Question: I have an odd situation where I have an HTML table with hierarchical data and I need to provide the ability to sort the data, but only the "parent" rows, not the children. In fact, the children should stay attached to the parent, so wherever the parent gets sorted, the children should follow along (but they don't have to be sorted internally). For example:

When I click on "Rating", it should sort the bolded ratings and the children (the weeds in this example) should just go along for the ride. Is there a magical jquery plugin that will do this for me? :)
Here is a really stripped-down version of the rendered HTML. I have a certain amount of control over this, but not much (the markup comes from a remote endpoint...).
'''
<table id="grid">
<thead>
<tr role="row">
<th>Name</th>
<th>Rating</th>
<th>Timing</th>
</tr>
</thead>
<tbody>
<tr>
<td><b>Butyrac 200</b></td>
<td><b>8</b></td>
<td>POST</td>
<td>3</td>
</tr>
<tr>
<td>Common chickweed</td>
<td>4</td>
<td></td>
<td></td>
</tr>
<tr>
<td>Common dandelion</td>
<td>4</td>
<td></td>
<td></td>
</tr>
<tr>
<td><b>Chateau</b></td>
<td><b>14</b></td>
<td>PRE</td>
<td>6</td>
</tr>
<tr>
<td>Common chickweed</td>
<td>10</td>
<td></td>
<td></td>
</tr>
<tr>
<td>Common dandelion</td>
<td>4</td>
<td></td>
<td></td>
</tr>
</tbody>
'''
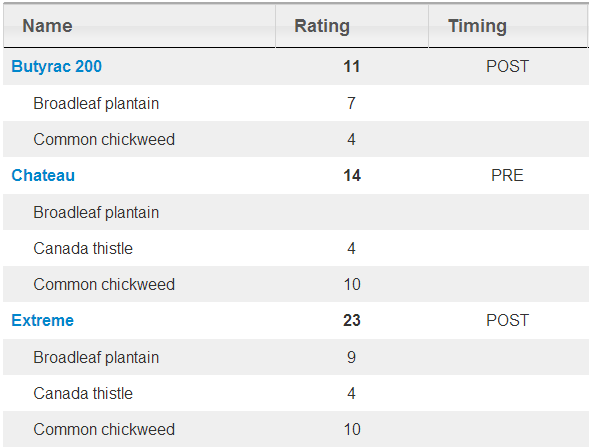
Answer: If you have any say in the matter, ask to have a bit more structure/definition added to the markup so that you can rely on data rather than presentation to determine how these rows are related.
As is, it looks like you will need to rely on certain elements of the presentation being present. This can be fairly brittle as anyone coming along later and changing the presentation can break your logic very quickly.
Here I've made the assumption that only the top level rows have a '<b>' marker - you may need to adjust this depending on your exact requirements.
<URL>
No magic here, just a bit of elbow grease:
'''
var $tbody = $('#grid > tbody');
var topRows = [];
var children = [];
$tbody.find('tr').each(function (idx, ele) {
var $ele = $(ele);
if ($ele.find('td:eq(0) > b').length) {
// It's a parent
// Make new parent
var newParent = { ele: $ele, children: [] };
topRows.push(newParent);
// Keep track of the children
children = newParent.children;
} else {
// It's a child
children.push($ele);
}
});
// Sort the top level array by the value of the rating td
topRows.sort(function(topA, topB) {
var valA = +topA.ele.find('td:eq(1) > b').text();
var valB = +topB.ele.find('td:eq(1) > b').text();
return valA - valB;
});
// Detach it temporarily to avoid live DOM updates
$tbody.detach().empty();
// Add the newly sorted parents back in along with their children
$.each(topRows, function(topIdx, top) {
$tbody.append(top.ele);
$.each(top.children, function(childIdx, child) {
$tbody.append(child);
});
});
$('#grid').append($tbody);
'''